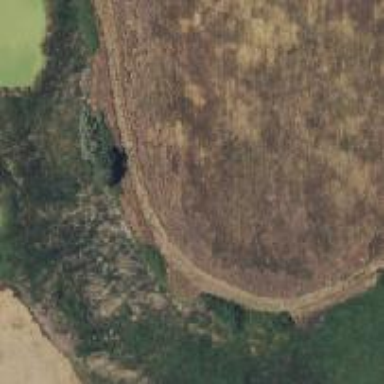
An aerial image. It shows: Wetland area used as grazing land.